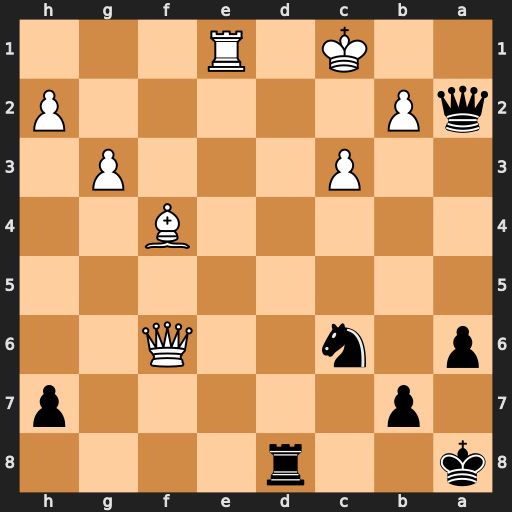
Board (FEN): k2r4/1p5p/p1n2Q2/8/5B2/2P3P1/qP5P/2K1R3
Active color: b
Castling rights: -
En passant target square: -
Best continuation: Qa1+ Kc2 Qxe1 Qxd8+ Nxd8